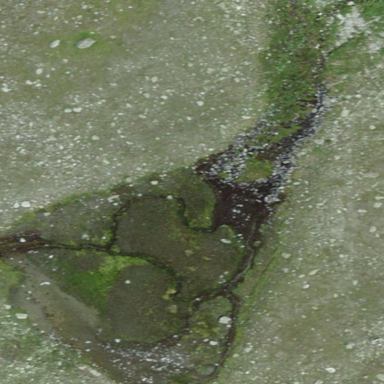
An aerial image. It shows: Bog wetland area.